Interaction volume radius: 10 \u00c5
Interaction volume height: 15 \u00c5
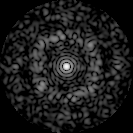
Disorder parameter: 0.7383